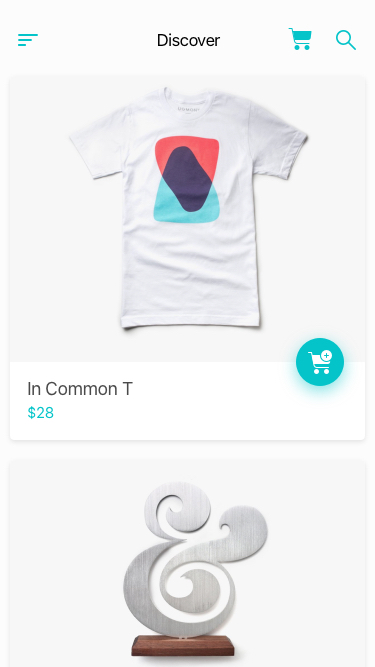
Text in this UI design:
Discover
In Common T
$28